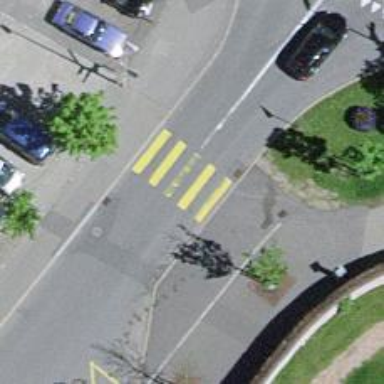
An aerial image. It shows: Uncontrolled zebra crossing on the road.